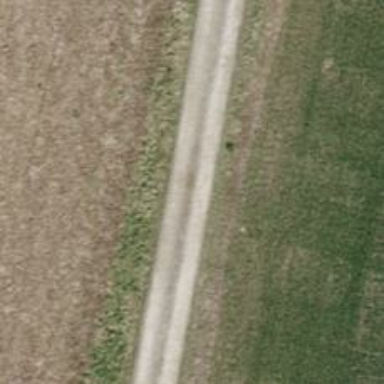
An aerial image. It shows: Gravel track with grade2 tracktype designated for agricultural vehicles.